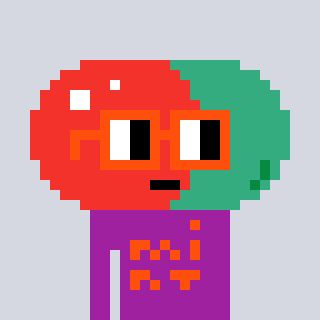
a pixel art character with square orange glasses, a pill-shaped head and a magenta-colored body on a cool background